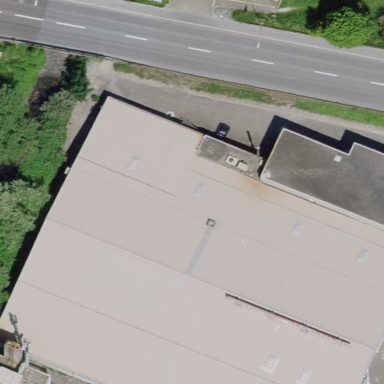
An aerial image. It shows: Industrial building.